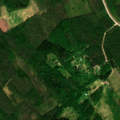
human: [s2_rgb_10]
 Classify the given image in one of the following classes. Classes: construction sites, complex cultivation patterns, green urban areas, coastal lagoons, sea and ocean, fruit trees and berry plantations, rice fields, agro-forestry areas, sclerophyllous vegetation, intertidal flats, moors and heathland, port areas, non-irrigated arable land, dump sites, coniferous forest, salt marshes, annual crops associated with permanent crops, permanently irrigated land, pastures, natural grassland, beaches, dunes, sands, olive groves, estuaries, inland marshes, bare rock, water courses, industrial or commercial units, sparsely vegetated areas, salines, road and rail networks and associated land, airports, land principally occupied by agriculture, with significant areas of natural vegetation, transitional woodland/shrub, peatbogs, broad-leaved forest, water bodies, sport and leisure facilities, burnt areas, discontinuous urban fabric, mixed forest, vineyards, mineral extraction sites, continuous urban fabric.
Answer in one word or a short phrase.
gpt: coniferous forest, mixed forest, transitional woodland/shrub